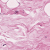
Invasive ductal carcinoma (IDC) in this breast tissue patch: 0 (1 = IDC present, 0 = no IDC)